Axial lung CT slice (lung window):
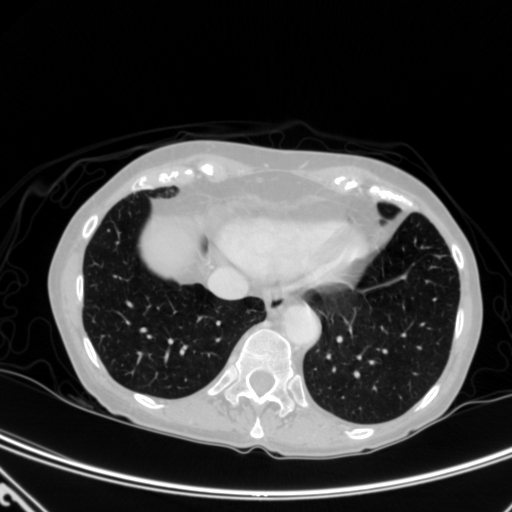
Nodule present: no